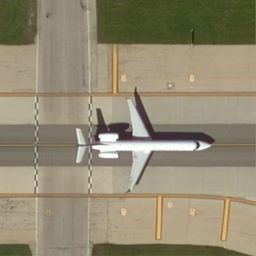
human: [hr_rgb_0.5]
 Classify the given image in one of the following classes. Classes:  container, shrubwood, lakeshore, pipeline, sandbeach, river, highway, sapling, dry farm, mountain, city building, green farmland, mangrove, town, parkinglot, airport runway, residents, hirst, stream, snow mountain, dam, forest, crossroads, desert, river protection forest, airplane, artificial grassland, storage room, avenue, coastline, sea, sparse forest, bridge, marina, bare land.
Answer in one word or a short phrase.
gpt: airplane